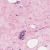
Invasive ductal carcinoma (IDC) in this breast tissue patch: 0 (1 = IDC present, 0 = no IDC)